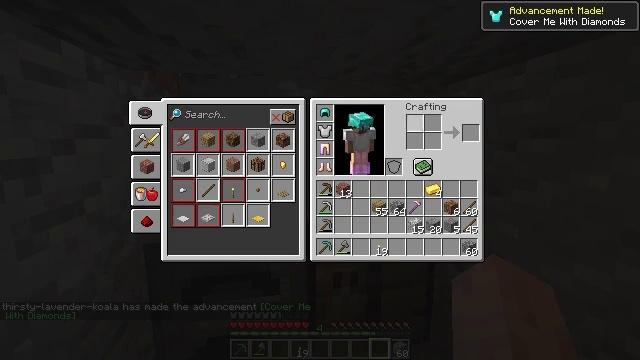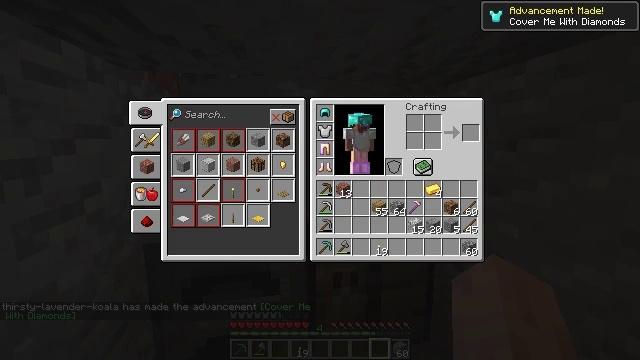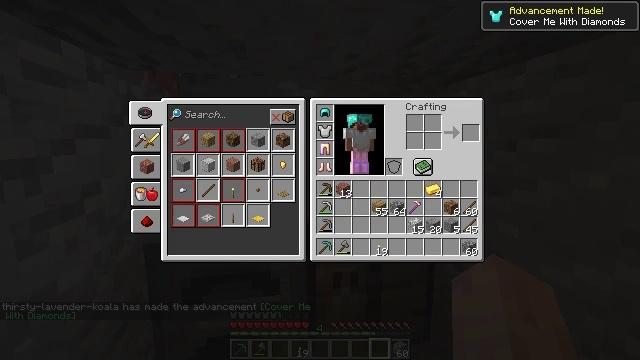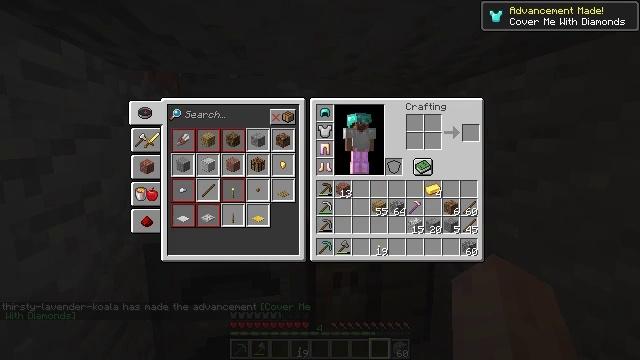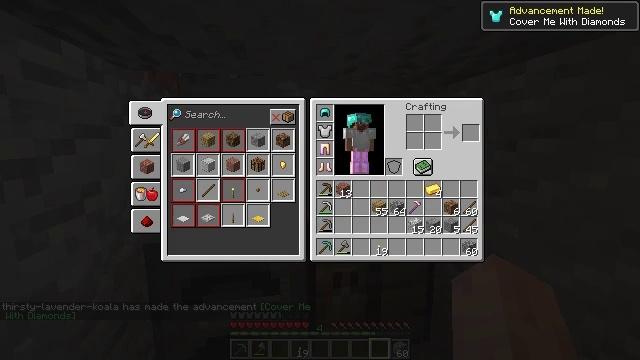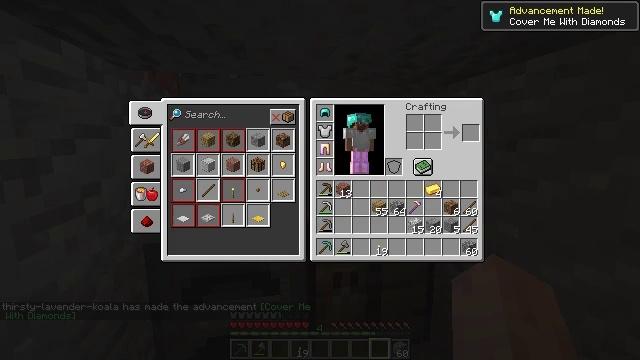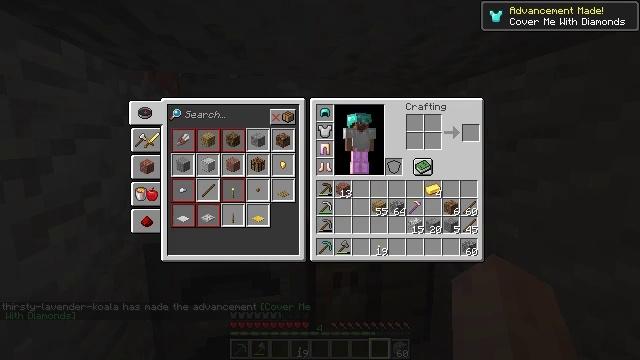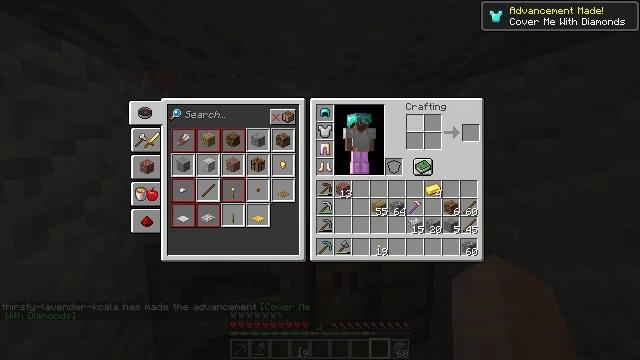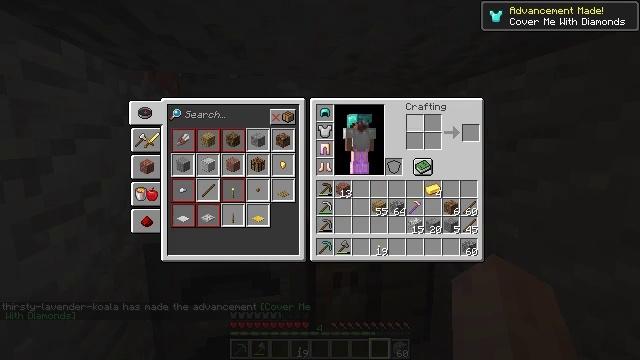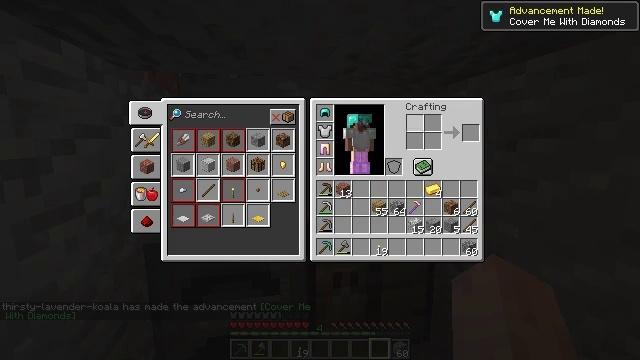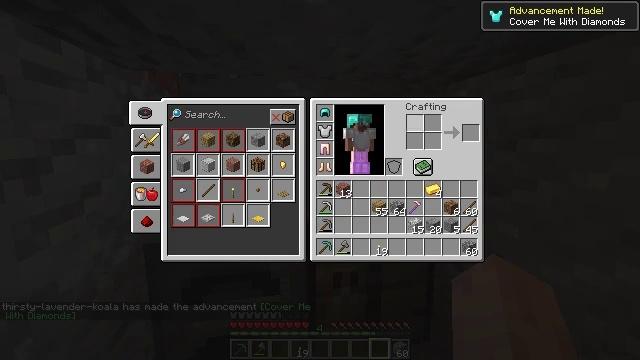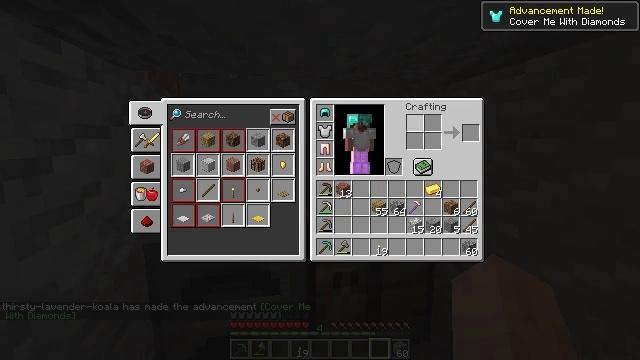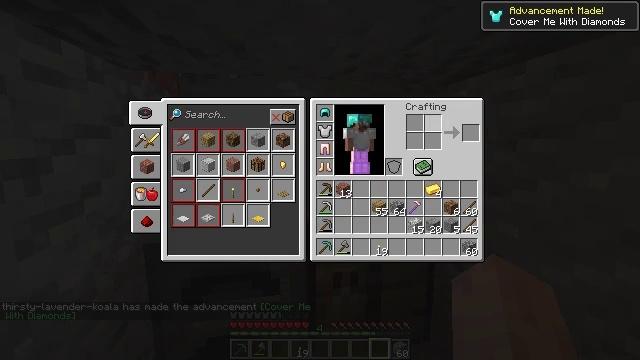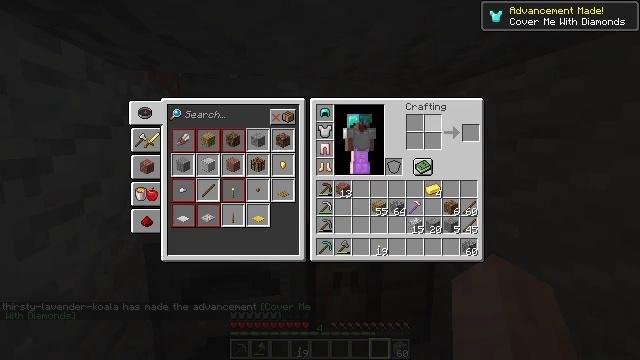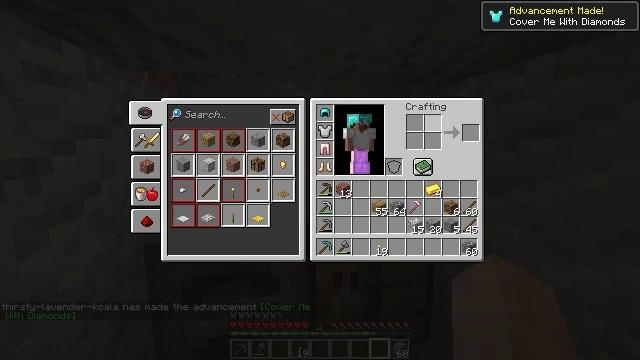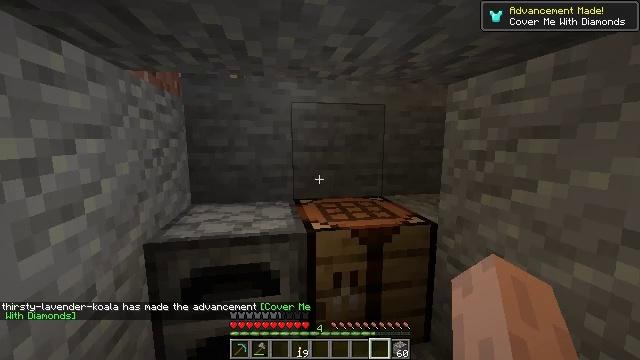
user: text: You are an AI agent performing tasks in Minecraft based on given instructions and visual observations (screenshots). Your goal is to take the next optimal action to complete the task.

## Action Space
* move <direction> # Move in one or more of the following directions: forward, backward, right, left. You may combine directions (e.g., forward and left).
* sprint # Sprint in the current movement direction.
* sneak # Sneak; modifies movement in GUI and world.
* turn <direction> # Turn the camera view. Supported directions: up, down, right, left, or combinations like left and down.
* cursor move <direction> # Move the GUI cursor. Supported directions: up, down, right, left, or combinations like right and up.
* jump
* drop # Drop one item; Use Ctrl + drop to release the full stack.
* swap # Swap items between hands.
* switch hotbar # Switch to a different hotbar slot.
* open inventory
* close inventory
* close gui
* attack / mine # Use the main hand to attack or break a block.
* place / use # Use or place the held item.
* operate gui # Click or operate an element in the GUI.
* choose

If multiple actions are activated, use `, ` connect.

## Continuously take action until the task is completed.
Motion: motion action
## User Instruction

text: Remove the furnace from its place.
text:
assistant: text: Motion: cursor move left and up
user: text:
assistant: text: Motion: no_op
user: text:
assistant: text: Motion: no_op
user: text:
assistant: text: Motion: no_op
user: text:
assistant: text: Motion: no_op
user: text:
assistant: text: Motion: no_op
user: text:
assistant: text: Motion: no_op
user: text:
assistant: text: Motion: no_op
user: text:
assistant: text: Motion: no_op
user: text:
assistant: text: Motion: no_op
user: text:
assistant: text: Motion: no_op
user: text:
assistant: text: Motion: cursor move right
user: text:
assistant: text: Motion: no_op
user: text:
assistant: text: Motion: no_op
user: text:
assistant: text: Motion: no_op
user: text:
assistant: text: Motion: no_op
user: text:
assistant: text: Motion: no_op
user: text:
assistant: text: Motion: no_op
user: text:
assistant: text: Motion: no_op
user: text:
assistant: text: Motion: turn down
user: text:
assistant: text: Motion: turn right and down
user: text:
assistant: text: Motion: turn right and down
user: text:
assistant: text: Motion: turn right
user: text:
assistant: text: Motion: move forward
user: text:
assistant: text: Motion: move forward
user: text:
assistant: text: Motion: move forward
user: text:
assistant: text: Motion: move forward
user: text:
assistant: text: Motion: move forward, turn left
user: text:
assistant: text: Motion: move forward and move right, turn left
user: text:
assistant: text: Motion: move forward and move right, turn left and up